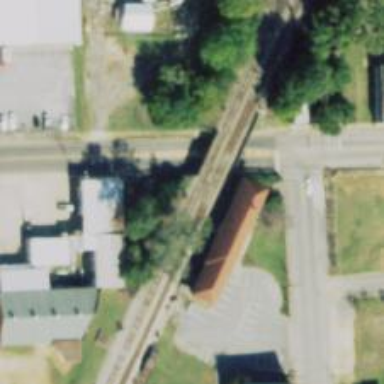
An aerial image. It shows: Railway bridge over siding railway service.